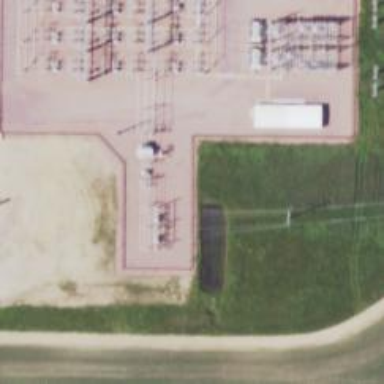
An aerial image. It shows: Switch used for power control.